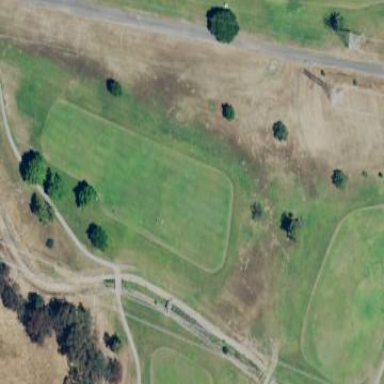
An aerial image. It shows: Golf fairway surrounded by grass.